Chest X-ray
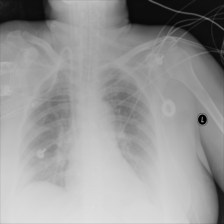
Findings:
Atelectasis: negative
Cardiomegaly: negative
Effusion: negative
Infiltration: negative
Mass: negative
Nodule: negative
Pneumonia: negative
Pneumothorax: negative
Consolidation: negative
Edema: negative
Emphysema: negative
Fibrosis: negative
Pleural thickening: negative
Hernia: negative